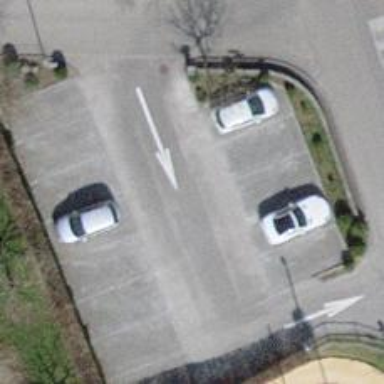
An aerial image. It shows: Parking area with surface.